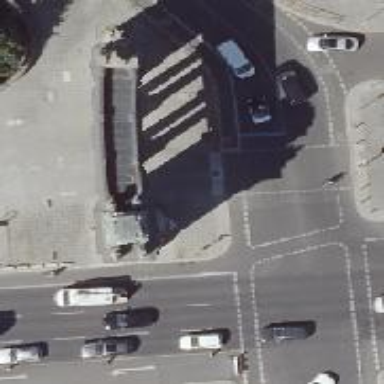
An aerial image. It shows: Historic memorial featuring statue.